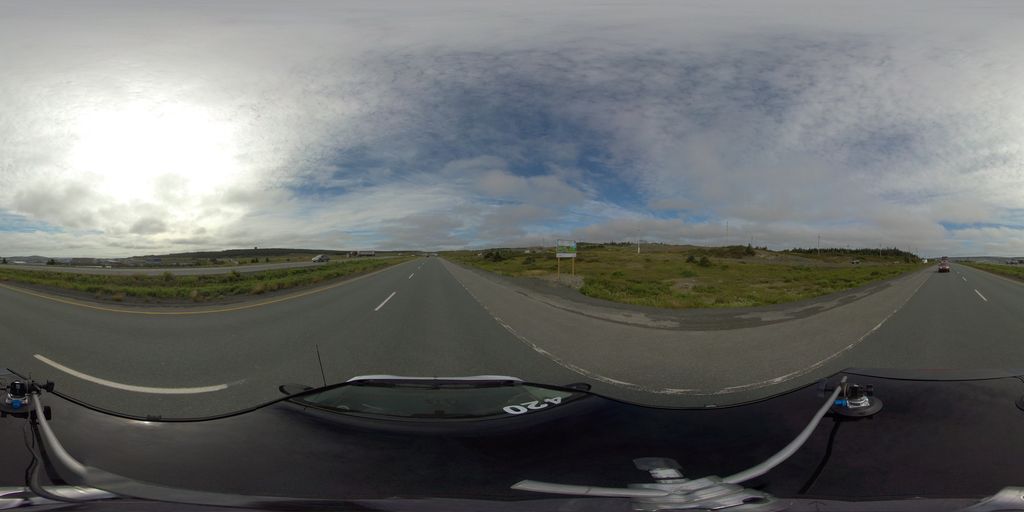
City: st_johns